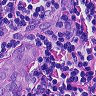
Metastatic tissue present: yes